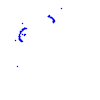
Particle: kaon